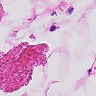
Metastatic tissue present: no